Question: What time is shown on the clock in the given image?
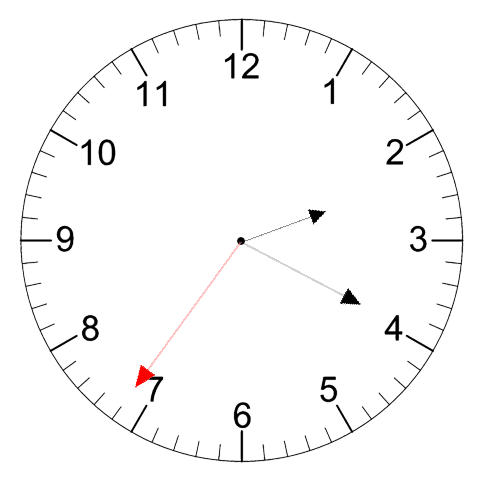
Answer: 02:19:36